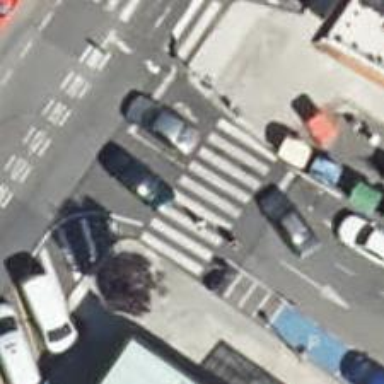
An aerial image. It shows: Marked crossing on the road.